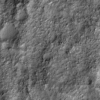
Label: not_dusty